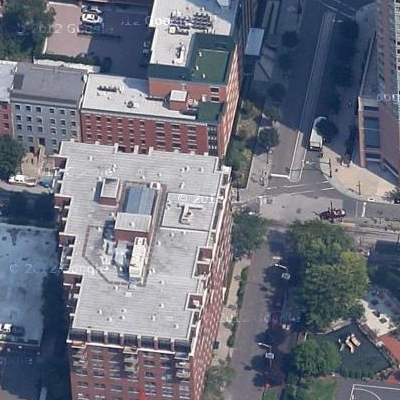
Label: cIndustry